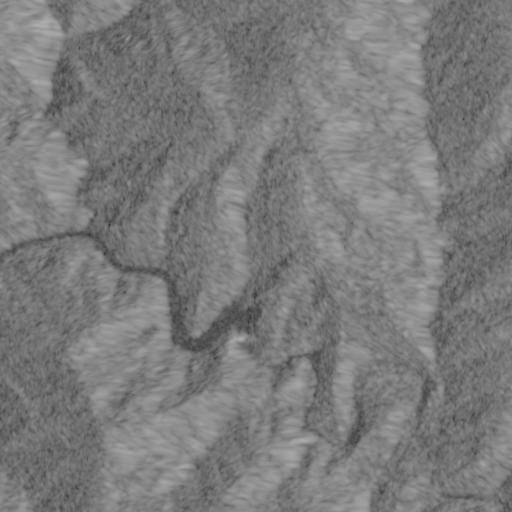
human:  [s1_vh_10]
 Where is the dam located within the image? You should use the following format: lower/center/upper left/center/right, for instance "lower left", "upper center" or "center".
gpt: The dam is located in the lower center of the image.
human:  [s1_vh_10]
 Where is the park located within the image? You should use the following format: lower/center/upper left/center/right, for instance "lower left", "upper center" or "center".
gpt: The park is located in the center right of the image.
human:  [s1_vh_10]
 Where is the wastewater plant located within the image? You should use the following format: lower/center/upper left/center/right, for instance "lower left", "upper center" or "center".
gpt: The wastewater plant is located in the center right of the image.
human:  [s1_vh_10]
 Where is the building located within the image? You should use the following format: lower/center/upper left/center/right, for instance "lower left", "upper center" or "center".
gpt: There is no building in the image.

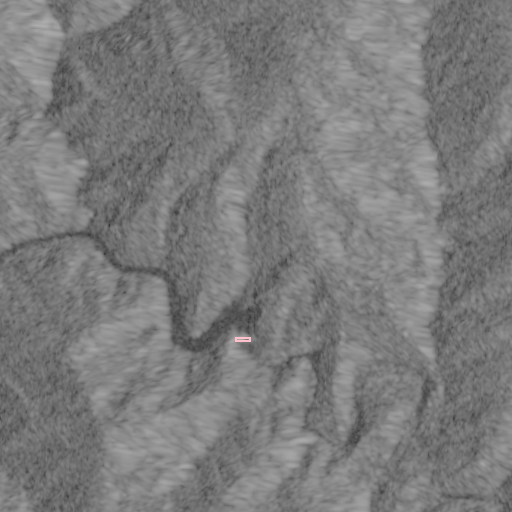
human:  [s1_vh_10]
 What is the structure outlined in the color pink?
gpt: The structure outlined in pink is a dam.
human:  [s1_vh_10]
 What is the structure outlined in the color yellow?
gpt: There is no yellow outline.